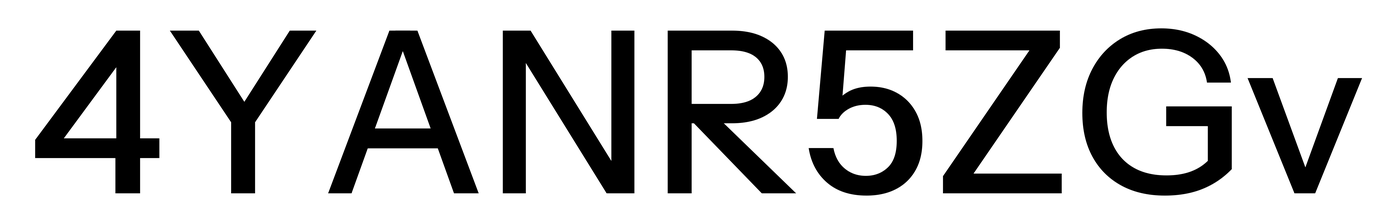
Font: InstrumentSans_Medium